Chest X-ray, AP view. Patient: 36 years old, sex M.
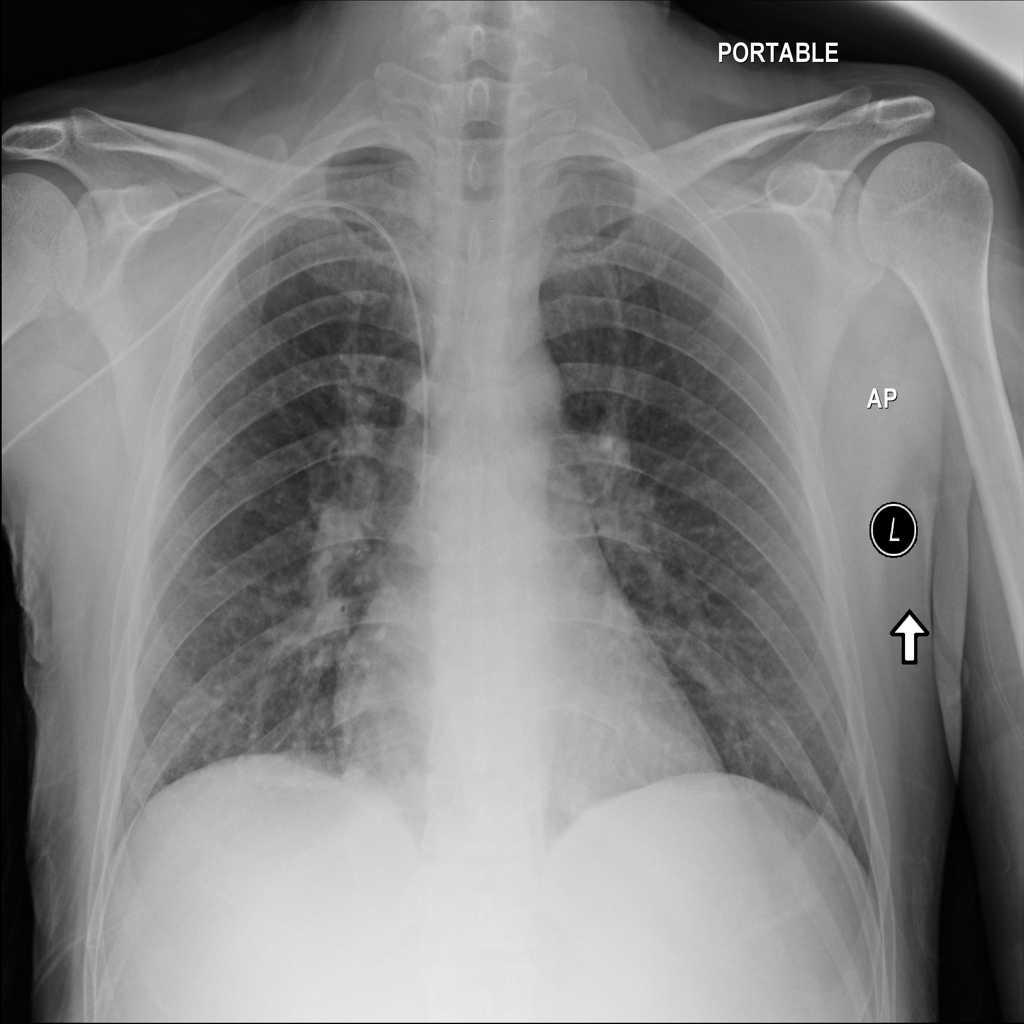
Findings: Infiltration